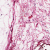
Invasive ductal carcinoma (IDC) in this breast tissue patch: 0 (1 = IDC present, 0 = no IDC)